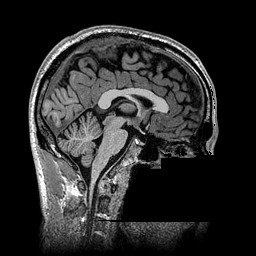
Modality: T1w
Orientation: sagittal
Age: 31
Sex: male